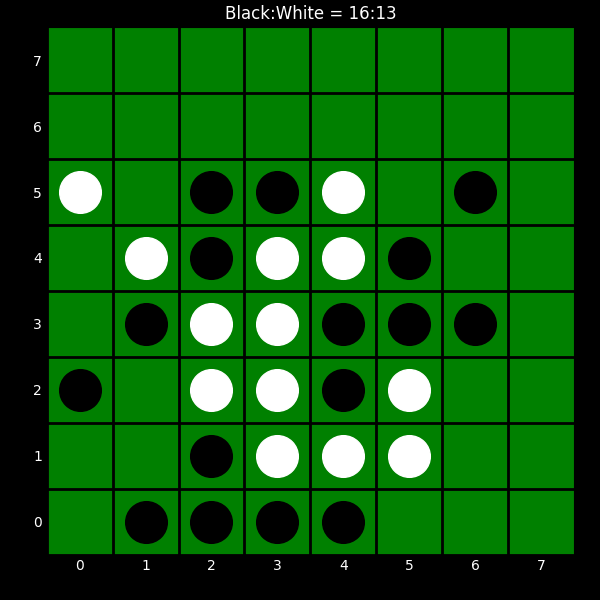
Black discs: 16
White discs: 13